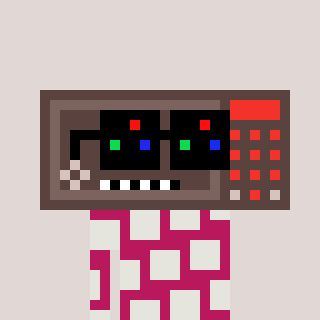
a pixel art character with square black sunglasses, a wallsafe-shaped head and a darkpink-colored body on a warm background